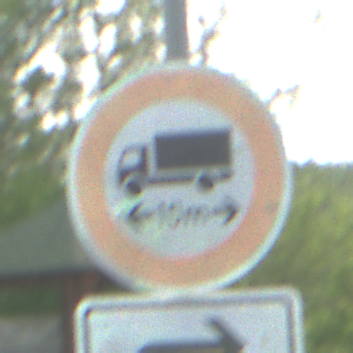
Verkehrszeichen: TatsaechlicheLaenge
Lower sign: RichtungsangabeDurchPfeile5
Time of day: MorningAfternoon
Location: Outdoor (Nature)
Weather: PartlyCloudy
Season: NotSpecified
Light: Natural